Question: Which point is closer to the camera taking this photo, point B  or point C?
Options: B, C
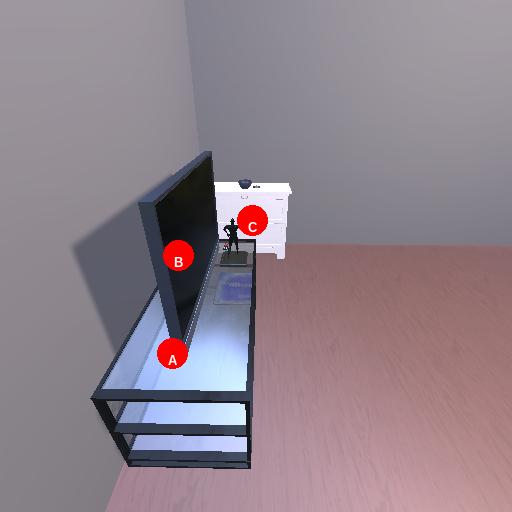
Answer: B